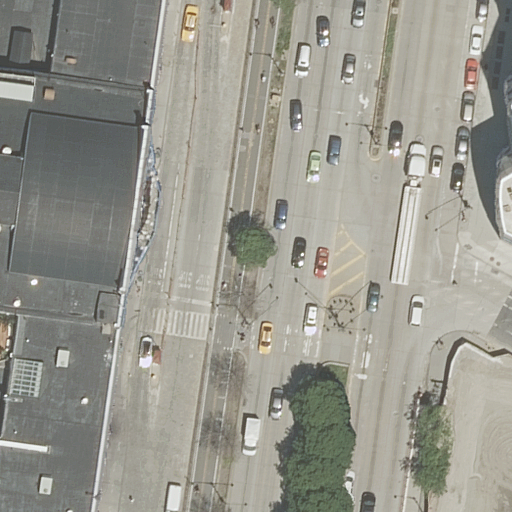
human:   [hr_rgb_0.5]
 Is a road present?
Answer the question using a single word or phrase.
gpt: yes

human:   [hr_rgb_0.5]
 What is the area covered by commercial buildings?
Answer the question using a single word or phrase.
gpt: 0m2

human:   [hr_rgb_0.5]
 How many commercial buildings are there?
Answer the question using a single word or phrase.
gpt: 0

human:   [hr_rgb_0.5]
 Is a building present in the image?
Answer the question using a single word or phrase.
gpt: yes

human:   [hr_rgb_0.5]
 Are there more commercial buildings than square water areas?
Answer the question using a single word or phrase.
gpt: no

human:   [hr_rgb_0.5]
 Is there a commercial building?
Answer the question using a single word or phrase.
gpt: no

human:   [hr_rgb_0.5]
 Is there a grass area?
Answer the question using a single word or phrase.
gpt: yes

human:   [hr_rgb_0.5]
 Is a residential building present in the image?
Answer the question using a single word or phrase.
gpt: yes

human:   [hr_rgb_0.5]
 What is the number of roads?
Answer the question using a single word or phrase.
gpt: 13

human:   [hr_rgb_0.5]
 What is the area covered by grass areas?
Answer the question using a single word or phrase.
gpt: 956m2

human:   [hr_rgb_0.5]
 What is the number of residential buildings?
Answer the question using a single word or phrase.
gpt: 2

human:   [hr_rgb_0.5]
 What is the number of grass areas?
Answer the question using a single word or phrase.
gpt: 4

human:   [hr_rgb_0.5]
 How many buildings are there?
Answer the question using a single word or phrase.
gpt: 2

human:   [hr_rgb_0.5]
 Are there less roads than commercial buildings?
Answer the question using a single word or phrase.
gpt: no

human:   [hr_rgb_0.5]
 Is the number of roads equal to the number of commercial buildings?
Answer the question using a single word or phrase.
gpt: no

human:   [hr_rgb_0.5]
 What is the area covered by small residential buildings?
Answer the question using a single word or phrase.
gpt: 21m2

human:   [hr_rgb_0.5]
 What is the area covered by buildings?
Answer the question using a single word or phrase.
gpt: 2230m2

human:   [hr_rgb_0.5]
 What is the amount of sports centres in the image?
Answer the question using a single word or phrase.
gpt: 1

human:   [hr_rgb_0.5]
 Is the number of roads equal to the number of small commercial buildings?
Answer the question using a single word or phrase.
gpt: no

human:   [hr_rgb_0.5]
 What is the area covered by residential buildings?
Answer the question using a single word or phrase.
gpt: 2230m2

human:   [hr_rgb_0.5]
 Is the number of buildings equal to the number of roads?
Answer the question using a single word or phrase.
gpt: no

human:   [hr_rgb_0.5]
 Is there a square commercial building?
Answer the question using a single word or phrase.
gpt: no

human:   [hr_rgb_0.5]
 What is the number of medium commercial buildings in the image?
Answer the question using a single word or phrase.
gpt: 0

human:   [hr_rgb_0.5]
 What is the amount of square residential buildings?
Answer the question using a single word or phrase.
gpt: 0

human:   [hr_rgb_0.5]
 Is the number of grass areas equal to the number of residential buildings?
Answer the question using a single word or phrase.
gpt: no

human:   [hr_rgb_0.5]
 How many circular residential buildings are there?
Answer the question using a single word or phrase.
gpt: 0

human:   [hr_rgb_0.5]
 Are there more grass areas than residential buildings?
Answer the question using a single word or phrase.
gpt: yes

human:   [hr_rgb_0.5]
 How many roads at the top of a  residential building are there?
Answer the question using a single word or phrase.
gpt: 1

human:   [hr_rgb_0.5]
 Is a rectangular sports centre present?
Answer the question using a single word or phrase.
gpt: no

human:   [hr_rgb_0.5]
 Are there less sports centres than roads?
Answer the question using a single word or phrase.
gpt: yes

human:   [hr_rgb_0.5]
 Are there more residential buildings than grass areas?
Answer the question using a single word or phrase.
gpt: no

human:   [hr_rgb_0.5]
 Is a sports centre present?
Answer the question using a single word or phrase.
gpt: yes

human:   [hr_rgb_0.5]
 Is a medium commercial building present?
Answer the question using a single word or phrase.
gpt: no

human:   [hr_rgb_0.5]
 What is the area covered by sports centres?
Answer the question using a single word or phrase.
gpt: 7790m2

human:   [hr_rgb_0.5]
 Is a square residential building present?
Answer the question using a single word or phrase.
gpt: no

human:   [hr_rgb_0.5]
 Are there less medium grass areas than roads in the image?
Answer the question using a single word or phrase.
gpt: yes

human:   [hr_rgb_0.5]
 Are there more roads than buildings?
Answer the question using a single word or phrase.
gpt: yes

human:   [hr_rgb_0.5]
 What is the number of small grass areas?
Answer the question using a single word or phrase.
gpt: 1

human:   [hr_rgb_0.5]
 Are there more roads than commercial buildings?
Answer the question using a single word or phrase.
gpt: yes

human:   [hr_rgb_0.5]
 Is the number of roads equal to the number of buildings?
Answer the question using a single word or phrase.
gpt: no

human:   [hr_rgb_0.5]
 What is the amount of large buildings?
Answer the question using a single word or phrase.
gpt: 1

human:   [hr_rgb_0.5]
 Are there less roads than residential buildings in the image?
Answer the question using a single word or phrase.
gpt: no

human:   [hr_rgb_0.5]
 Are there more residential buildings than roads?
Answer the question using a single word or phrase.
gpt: no

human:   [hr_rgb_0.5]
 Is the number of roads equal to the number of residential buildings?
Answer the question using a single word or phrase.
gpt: no

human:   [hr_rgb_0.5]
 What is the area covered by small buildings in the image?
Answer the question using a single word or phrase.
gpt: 21m2

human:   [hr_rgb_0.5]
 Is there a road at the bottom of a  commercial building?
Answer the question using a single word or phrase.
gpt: no

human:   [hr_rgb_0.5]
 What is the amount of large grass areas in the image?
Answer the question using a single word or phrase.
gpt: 1

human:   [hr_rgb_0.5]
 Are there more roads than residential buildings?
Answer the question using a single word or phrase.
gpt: yes

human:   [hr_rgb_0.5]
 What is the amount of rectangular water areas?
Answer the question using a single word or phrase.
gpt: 0

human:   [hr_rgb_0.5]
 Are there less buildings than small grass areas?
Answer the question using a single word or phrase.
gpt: no

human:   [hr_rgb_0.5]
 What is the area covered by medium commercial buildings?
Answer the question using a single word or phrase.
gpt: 0m2

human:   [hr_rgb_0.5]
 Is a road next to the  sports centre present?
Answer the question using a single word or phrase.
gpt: yes

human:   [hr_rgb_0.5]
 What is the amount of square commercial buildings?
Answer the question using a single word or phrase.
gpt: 0

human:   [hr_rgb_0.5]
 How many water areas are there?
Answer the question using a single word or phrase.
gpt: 0

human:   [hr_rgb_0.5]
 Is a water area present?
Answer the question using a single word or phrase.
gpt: no

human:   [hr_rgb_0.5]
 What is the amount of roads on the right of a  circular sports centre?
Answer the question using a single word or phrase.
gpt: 0

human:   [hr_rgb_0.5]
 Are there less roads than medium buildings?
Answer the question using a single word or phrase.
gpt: no

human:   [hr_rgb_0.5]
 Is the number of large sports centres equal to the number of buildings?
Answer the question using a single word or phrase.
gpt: no

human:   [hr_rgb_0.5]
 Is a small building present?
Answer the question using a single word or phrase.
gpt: yes

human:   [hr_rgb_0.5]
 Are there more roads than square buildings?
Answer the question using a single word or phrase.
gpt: yes

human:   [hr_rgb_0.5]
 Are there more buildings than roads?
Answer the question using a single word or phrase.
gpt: no

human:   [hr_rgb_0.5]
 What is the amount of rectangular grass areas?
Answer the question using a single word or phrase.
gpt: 4

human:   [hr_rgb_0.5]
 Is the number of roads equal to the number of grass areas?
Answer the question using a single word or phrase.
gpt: no

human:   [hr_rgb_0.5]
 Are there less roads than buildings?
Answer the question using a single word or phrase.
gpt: no